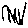
Label: zigzag